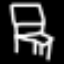
Label: chair